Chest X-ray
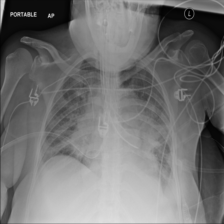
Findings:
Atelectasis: negative
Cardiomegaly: negative
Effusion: negative
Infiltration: negative
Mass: negative
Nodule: negative
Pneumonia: negative
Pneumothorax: negative
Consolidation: negative
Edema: negative
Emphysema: negative
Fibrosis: negative
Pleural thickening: negative
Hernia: negative